Question: I am clearly misunderstanding how closed curves and filling a closed curve works in PyX. I'm building a closed curve from four parts, but the filling fails depending on how I define one of the four curves. Below is a minimal working/failing example and the output. Why does the first definition of upArc work but the second one does not?
'''
from pyx import *
c = canvas.canvas()
cL = canvas.canvas()
cR = canvas.canvas()
upArc = path.path(path.arc(0,3,1,180,0))
right = path.line(1,3,1,0)
downArc = path.path(path.arcn(0,0,1,0,180))
left = path.line(-1,0,-1,3)
p = upArc+right+downArc<<left
cR.fill(p,[color.rgb.blue])
cR.stroke(p)
upArc = path.path(path.arc(0,0,1,180,0)).transformed(trafo.translate(0,3))
right = path.line(1,3,1,0)
downArc = path.path(path.arcn(0,0,1,0,180))
left = path.line(-1,0,-1,3)
p = upArc+right+downArc<<left
cL.fill(p,[color.rgb.blue])
cL.stroke(p)
c.insert(cL,[trafo.translate(-2,0)])
c.insert(cR,[trafo.translate( 2,0)])
c.writePDFfile("minfail")
'''
A picture of the results.

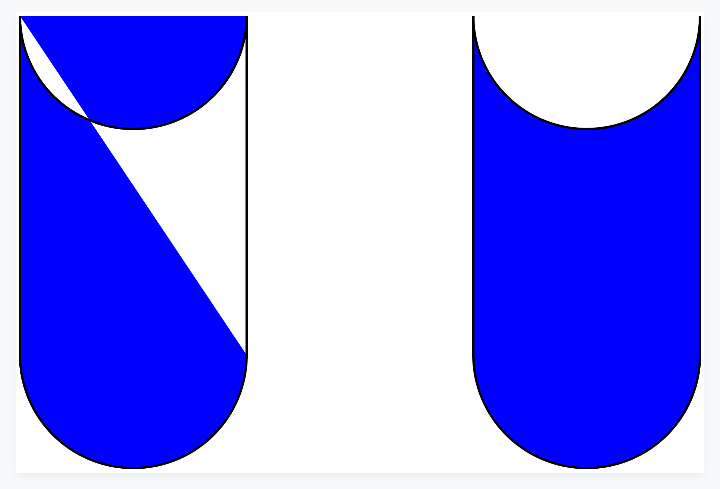
Answer: PyX uses the postscript path model, which can contain several subpaths within a path. (Think of using a path element 'moveto' within a path.) When filling such paths, things like you observe happen. Note that the arc contains an implicit moveto at the beginning, which for filling is taken like a lineto, but not for stroking. This is why it makes a difference to use the add operator '+' and the join operator '<<'. Switching to join resolves your problem.
(You can use
'''
print(p.normpath().normsubpaths)
'''
to see, that you have several normsubpaths when adding the paths, even though the arclen does not alter, as the moveto commands from one normsubpath to the next are not part of the arc length.)